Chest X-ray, AP view. Patient: 23 years old, sex M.
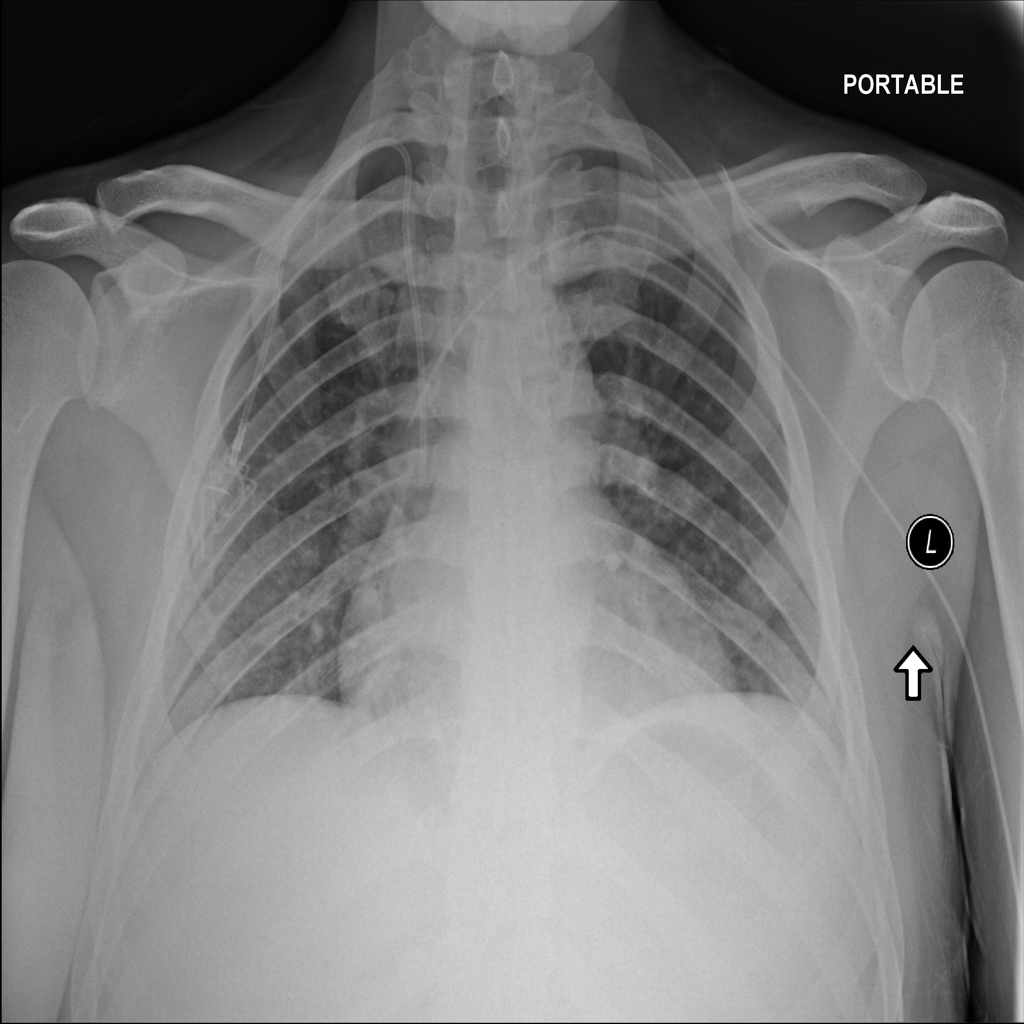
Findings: Infiltration